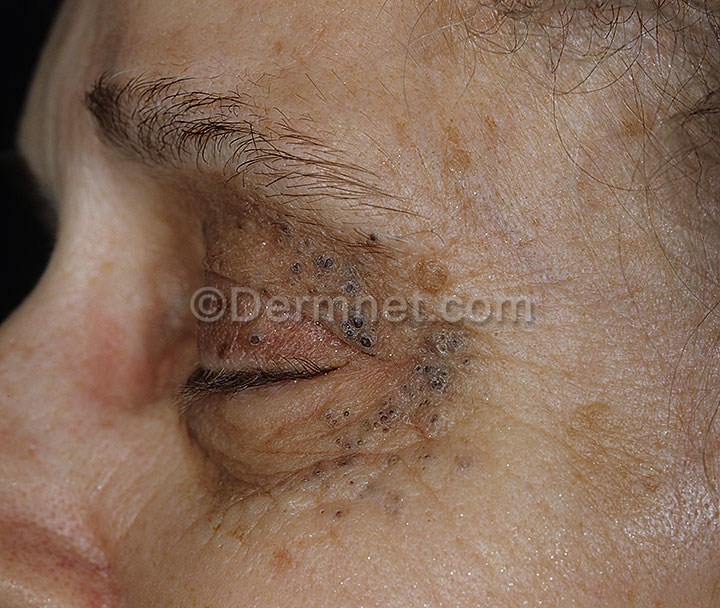
Disease: Light Diseases and Disorders of Pigmentation